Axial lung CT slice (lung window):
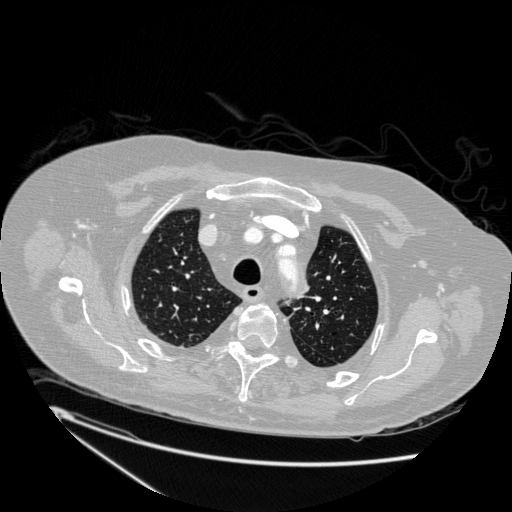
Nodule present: no